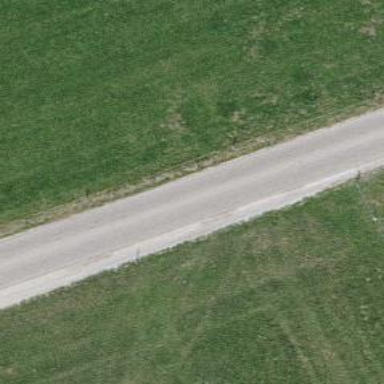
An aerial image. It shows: Tertiary road.